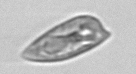
Label: Prorocentrum_dentatum